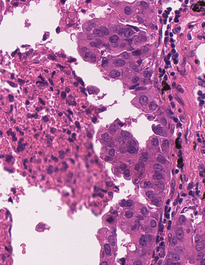
Tumor epithelial tissue: yes
Tumor-associated stroma tissue: yes
Normal tissue: no